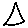
Label: triangle